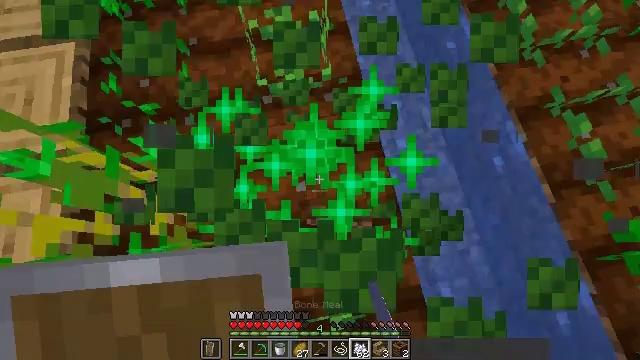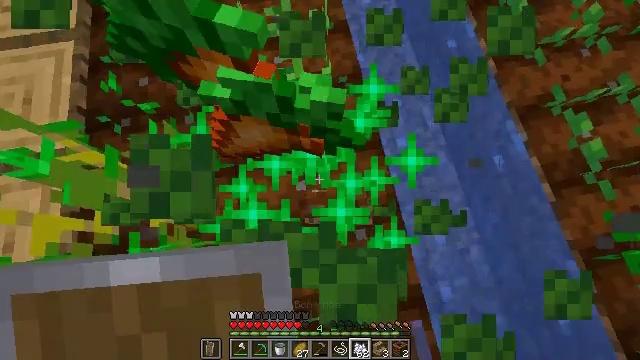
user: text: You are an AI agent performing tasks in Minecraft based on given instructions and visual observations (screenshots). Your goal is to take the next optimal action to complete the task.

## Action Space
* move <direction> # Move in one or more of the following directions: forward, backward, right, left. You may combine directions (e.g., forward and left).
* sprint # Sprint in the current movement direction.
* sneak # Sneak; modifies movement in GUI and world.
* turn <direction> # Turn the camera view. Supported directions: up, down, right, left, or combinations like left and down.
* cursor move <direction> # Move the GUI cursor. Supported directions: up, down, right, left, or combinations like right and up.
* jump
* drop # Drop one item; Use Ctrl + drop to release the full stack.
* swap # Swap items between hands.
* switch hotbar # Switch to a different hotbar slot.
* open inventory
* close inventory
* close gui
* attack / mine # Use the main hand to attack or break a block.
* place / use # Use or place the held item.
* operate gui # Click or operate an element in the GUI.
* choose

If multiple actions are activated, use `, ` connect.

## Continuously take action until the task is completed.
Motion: motion action
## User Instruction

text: Break the tripwire.
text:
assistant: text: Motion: no_op
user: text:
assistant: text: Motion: no_op